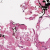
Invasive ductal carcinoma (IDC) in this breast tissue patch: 0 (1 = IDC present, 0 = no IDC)